Interaction volume radius: 10 \u00c5
Interaction volume height: 20 \u00c5
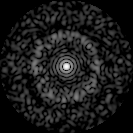
Disorder parameter: 0.8295